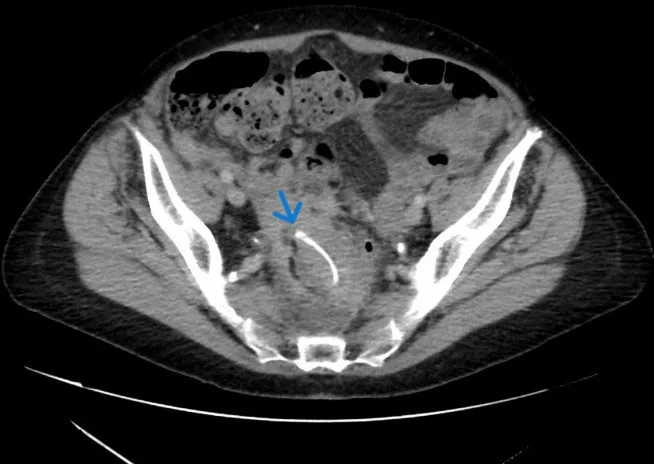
Abdomen and pelvis CT scan demonstrating the chicken bone (the blue arrow). . CT: computed tomography.
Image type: radiology (ct)